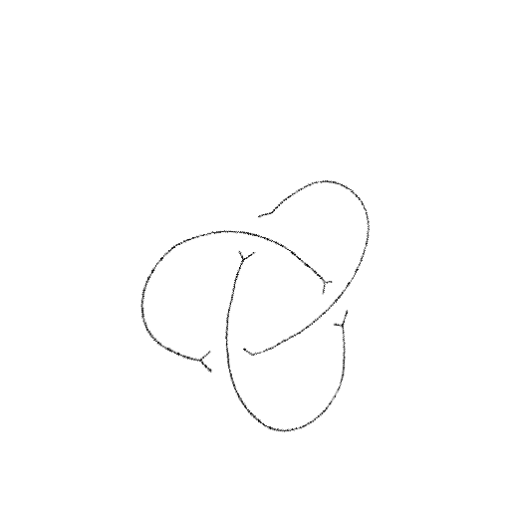
Crossing number: 3